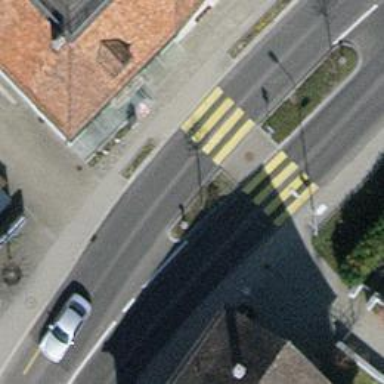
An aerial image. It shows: Zebra crossing on the road.